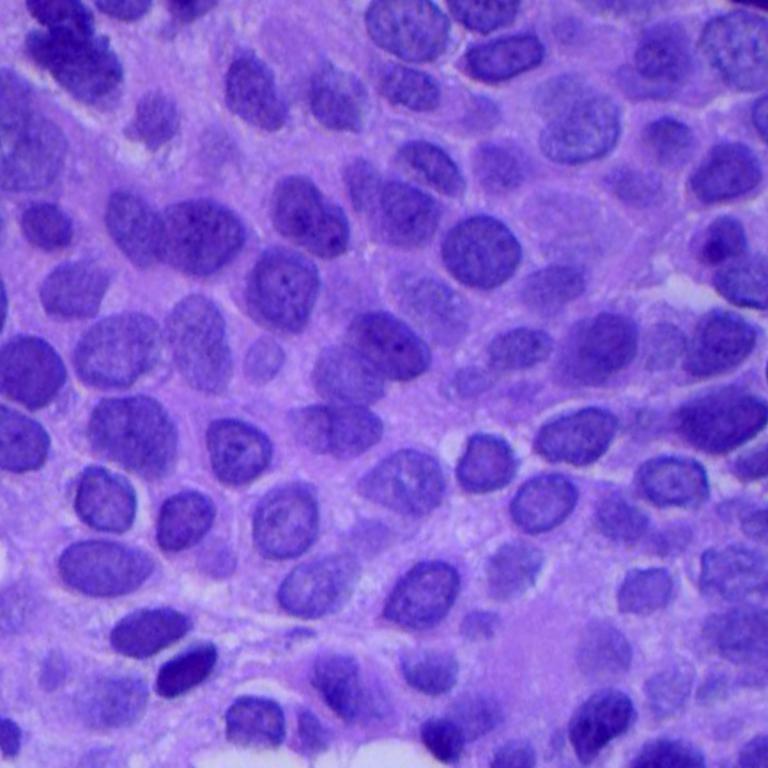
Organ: lung
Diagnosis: squamous carcinomas